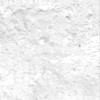
Label: not_dusty